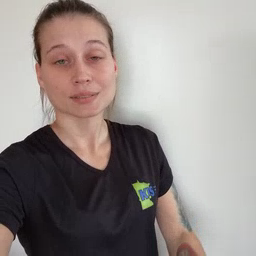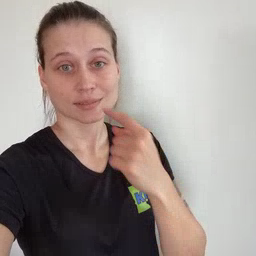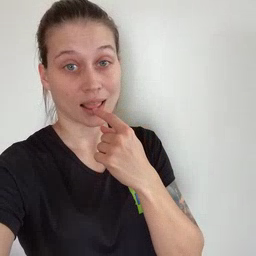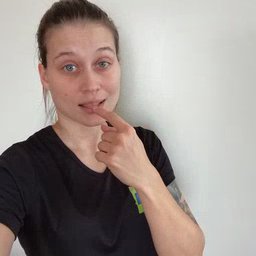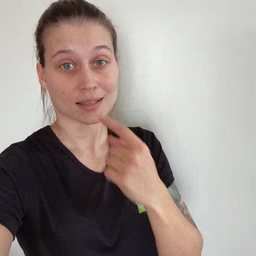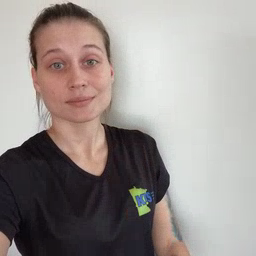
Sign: tongue